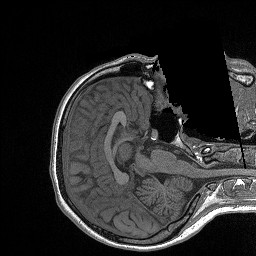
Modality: FLASH
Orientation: axial
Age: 24
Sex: female